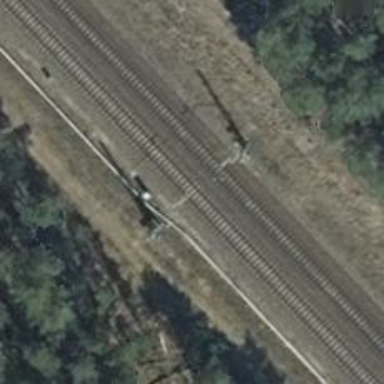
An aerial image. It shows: Milestone along the railway track with catenary mast.